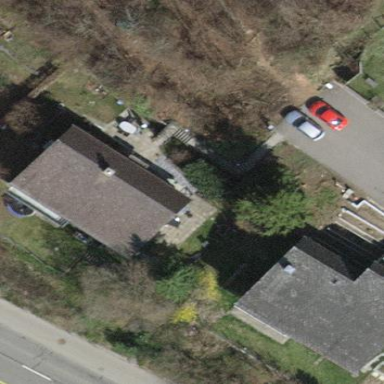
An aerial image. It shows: Detached building.